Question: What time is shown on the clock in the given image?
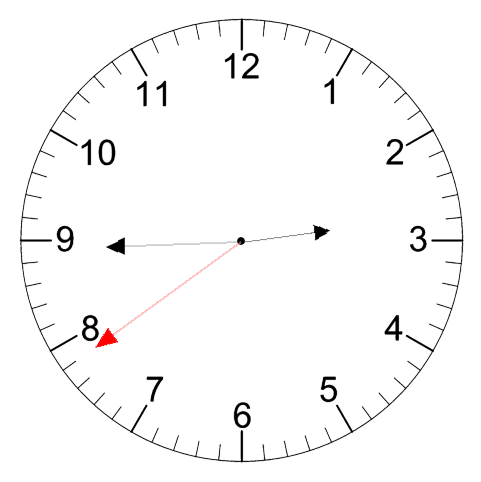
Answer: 02:44:39